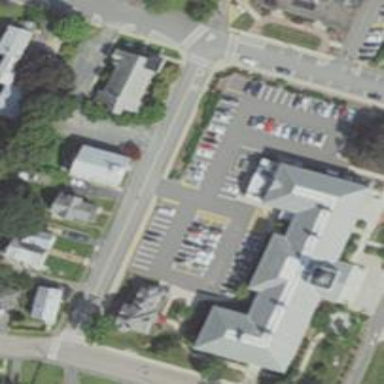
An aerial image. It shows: Parking space.